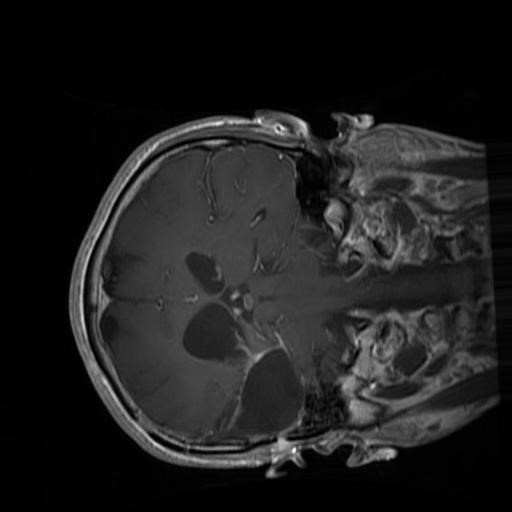
Label: brain_glioma